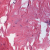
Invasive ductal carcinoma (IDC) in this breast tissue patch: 0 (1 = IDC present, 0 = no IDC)